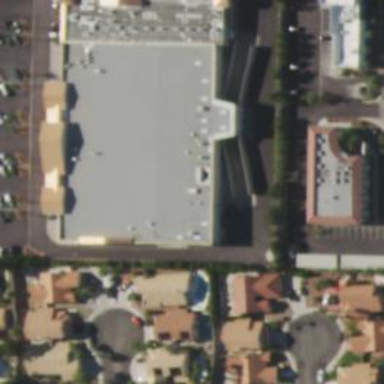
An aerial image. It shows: Supermarket.